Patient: sex F, age 75
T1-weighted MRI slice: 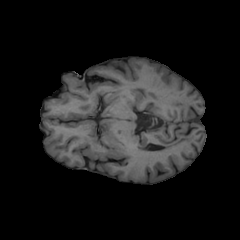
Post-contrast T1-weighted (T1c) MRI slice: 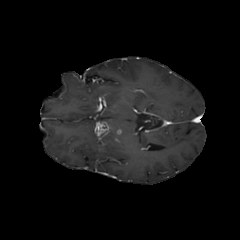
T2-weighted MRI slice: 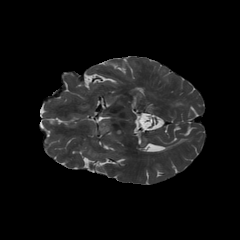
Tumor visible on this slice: yes
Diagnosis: Glioblastoma, IDH-wildtype
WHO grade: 4